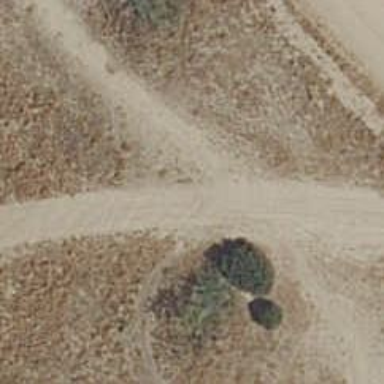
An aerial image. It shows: Dirt path.